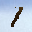
Label: 1